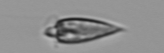
Label: Oxytoxum